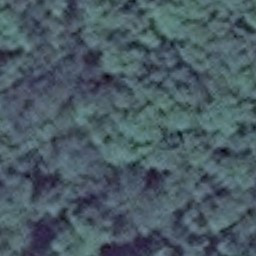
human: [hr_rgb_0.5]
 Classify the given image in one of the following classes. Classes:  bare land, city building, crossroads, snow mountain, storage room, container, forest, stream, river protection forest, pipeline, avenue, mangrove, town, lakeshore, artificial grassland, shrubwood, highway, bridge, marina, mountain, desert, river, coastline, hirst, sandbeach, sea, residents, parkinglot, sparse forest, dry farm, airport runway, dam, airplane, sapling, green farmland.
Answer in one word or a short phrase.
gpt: forest